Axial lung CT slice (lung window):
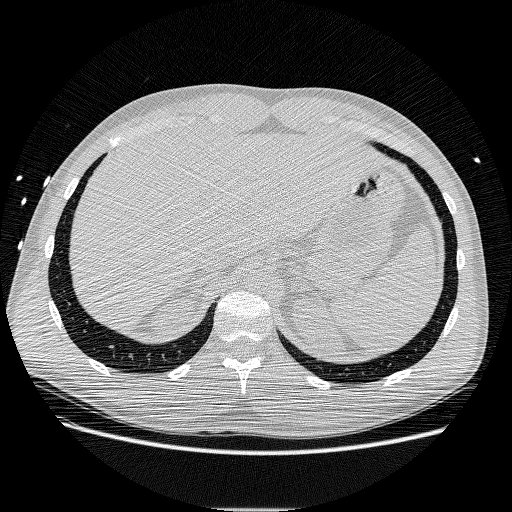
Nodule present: no